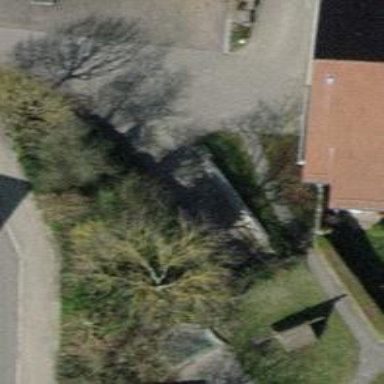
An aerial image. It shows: Parking entrance.